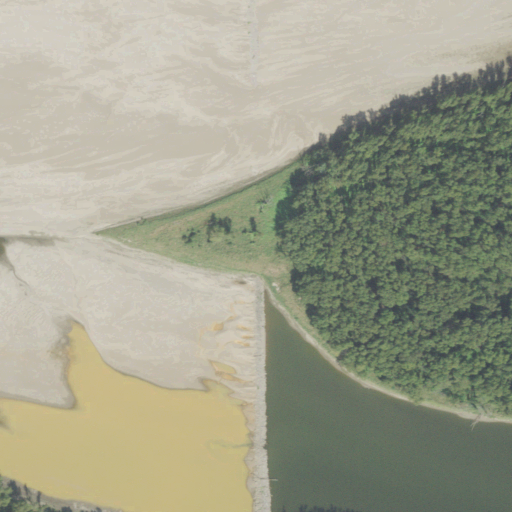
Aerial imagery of levee in Tennessee named Keyes Point Dikes containing open water, woody wetlands, and herbaceous wetlands